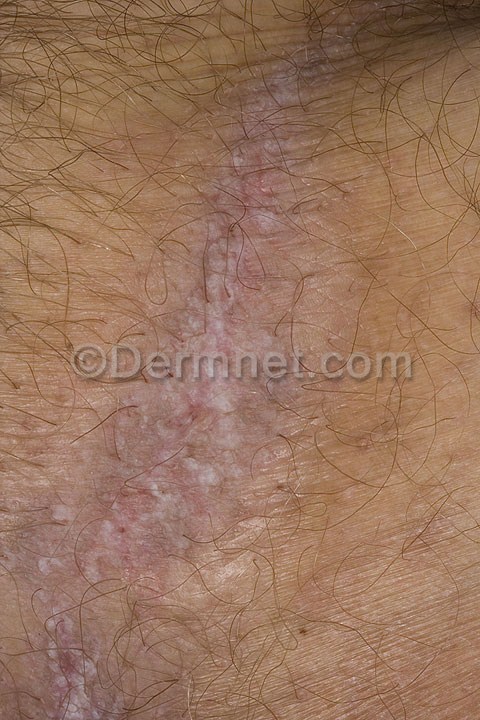
Disease: Tinea Ringworm Candidiasis and other Fungal Infections